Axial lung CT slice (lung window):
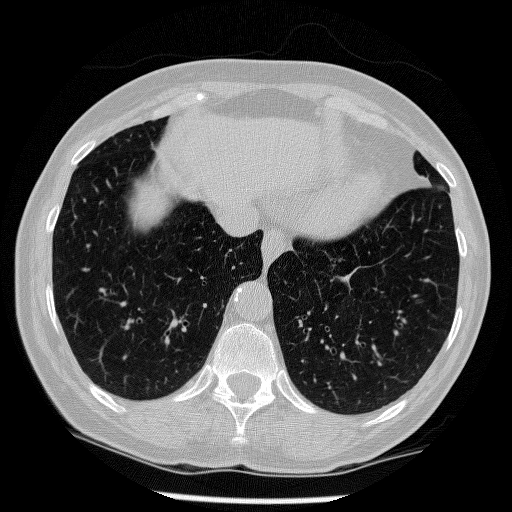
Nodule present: no